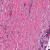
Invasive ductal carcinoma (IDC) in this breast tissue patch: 1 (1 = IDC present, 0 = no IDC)